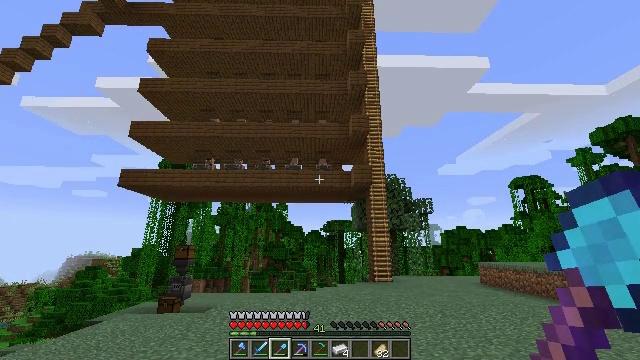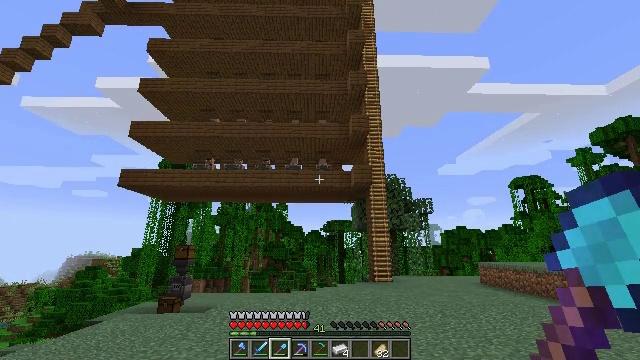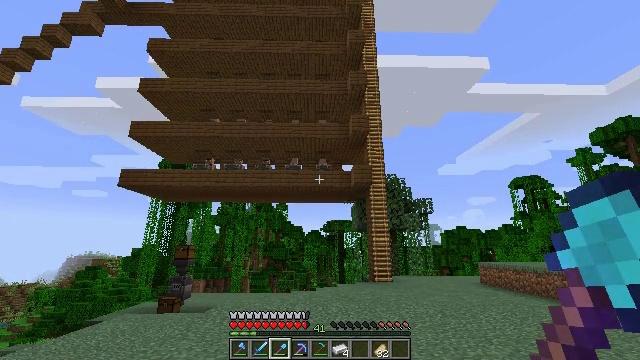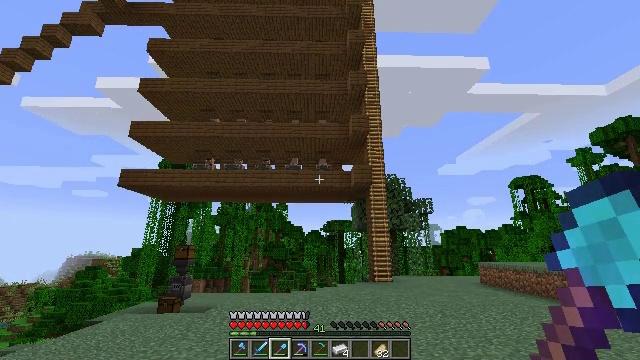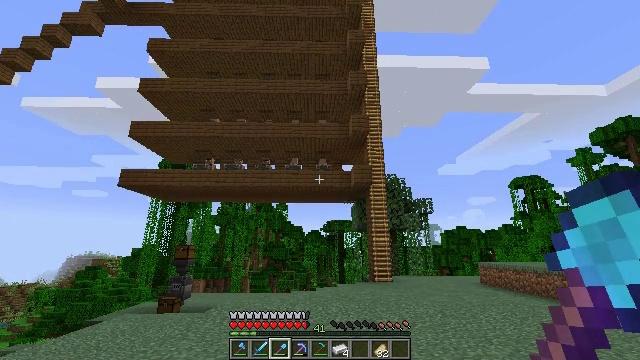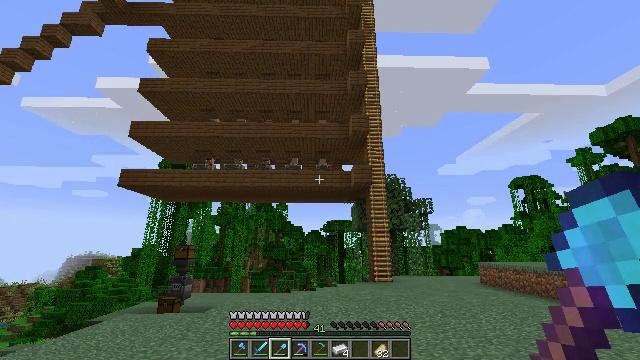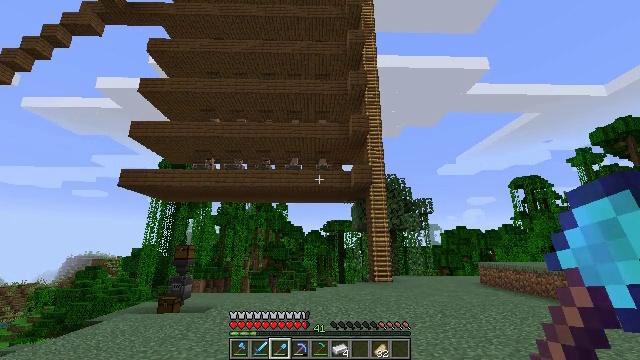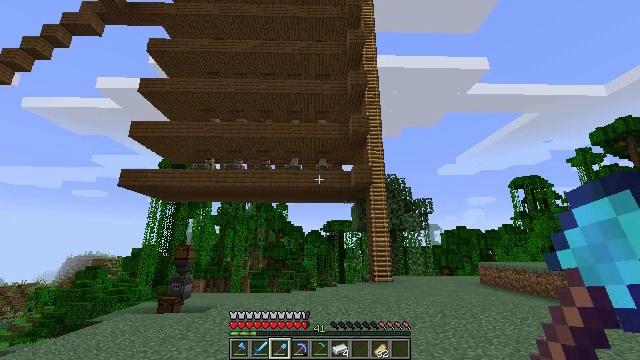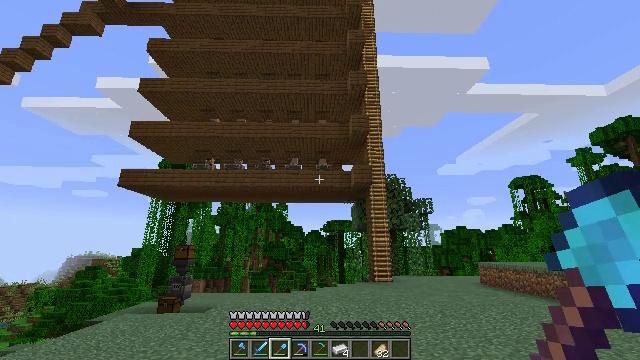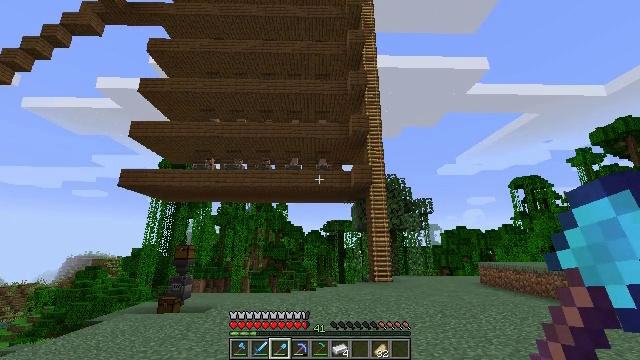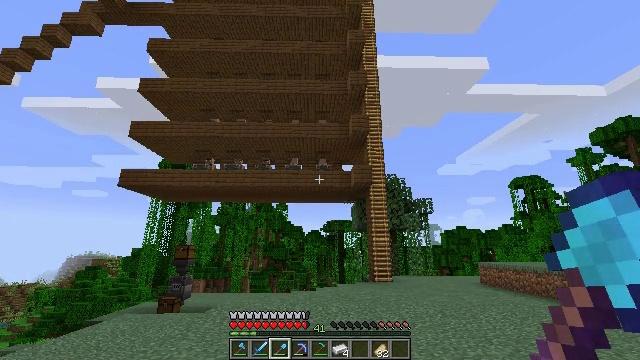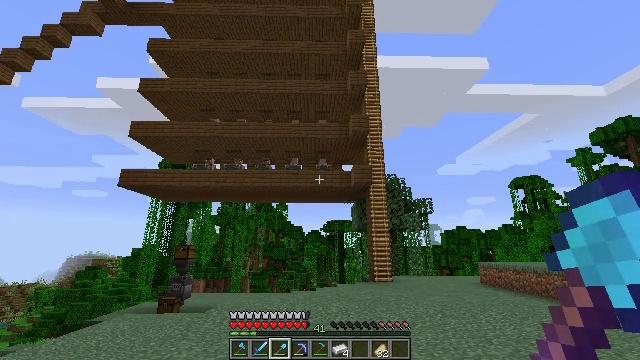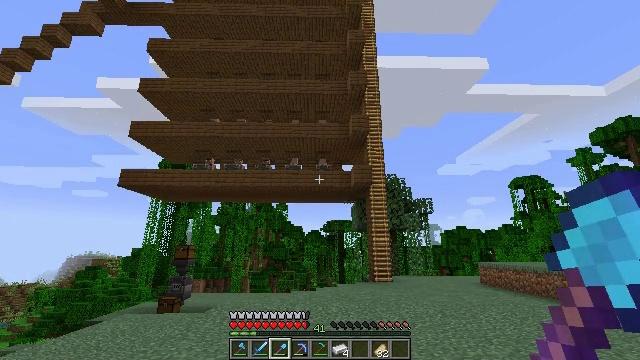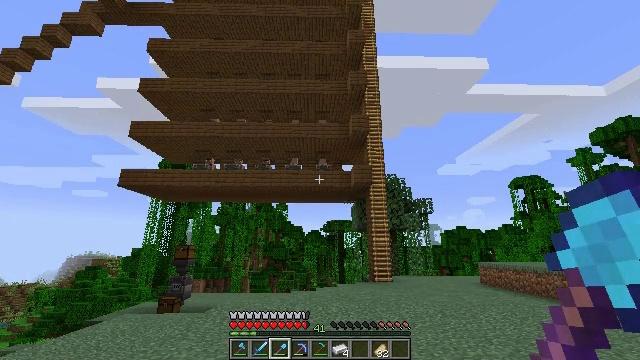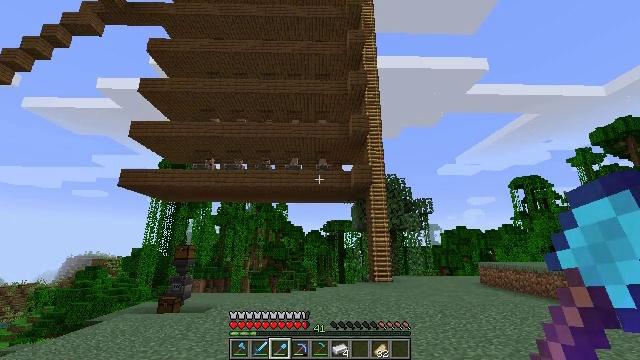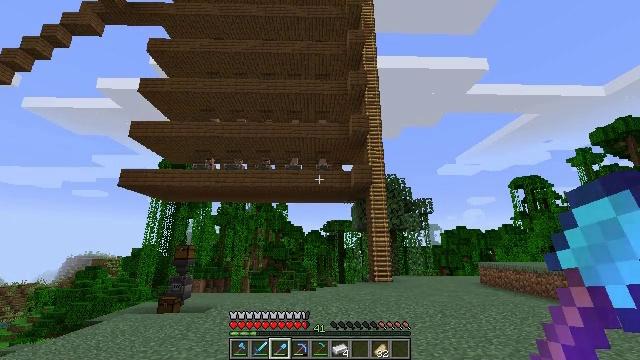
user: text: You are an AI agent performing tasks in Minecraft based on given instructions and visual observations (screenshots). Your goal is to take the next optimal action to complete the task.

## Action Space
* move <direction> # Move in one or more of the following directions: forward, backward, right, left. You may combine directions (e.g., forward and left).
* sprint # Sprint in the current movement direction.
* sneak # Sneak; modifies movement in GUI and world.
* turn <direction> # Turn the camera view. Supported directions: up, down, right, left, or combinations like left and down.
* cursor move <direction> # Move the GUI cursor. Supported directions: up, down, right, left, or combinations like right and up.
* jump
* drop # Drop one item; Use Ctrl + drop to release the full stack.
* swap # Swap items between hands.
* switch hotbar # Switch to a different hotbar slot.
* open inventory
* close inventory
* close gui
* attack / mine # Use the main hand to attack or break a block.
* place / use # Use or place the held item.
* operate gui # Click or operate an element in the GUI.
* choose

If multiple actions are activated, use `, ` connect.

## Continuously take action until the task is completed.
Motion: motion action
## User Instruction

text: Open the crafting table and craft a dried kelp block with kelp.
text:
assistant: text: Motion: no_op
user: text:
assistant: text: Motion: no_op
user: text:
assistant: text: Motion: no_op
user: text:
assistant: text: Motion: no_op
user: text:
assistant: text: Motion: no_op
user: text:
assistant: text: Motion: no_op
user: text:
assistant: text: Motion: no_op
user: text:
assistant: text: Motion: no_op
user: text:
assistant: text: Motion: no_op
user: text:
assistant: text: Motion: no_op
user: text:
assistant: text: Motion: no_op
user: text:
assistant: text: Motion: no_op
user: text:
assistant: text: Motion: no_op
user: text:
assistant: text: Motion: no_op
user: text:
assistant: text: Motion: no_op
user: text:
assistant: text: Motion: no_op
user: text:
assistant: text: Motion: no_op
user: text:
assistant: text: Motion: no_op
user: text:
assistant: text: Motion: no_op
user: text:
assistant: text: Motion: no_op
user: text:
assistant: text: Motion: no_op
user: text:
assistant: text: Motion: no_op
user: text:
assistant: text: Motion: no_op
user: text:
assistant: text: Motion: no_op
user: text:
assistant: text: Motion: no_op
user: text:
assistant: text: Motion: no_op
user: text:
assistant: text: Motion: no_op
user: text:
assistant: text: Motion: no_op
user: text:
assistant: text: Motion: no_op
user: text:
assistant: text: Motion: no_op